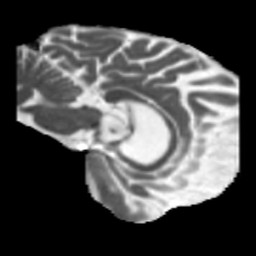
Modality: MD
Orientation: sagittal
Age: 55
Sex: male
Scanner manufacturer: siemens
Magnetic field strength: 3 T
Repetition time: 5.47 s
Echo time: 0.0854 s